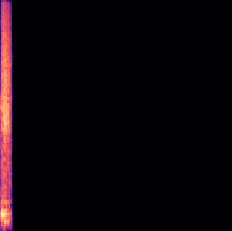
Sound class: Person sneeze